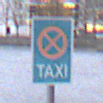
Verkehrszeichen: Taxenstand
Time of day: MorningAfternoon
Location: Outdoor (Urban)
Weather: Overcast
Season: NotSpecified
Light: Natural